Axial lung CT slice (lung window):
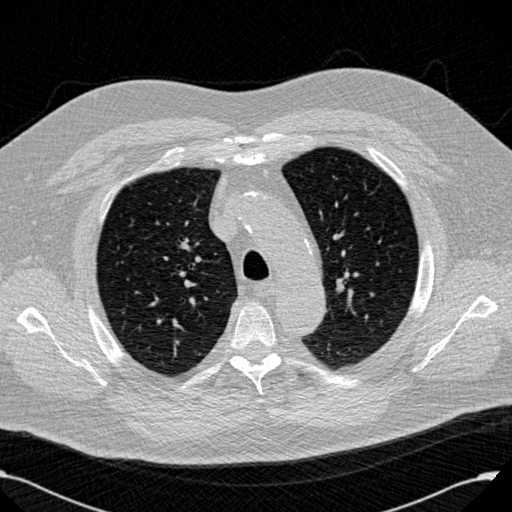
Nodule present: no